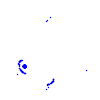
Particle: kaon